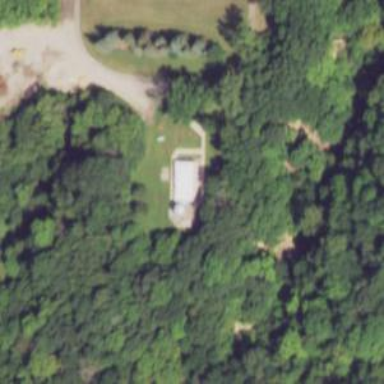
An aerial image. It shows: Observatory.